Chest X-ray:
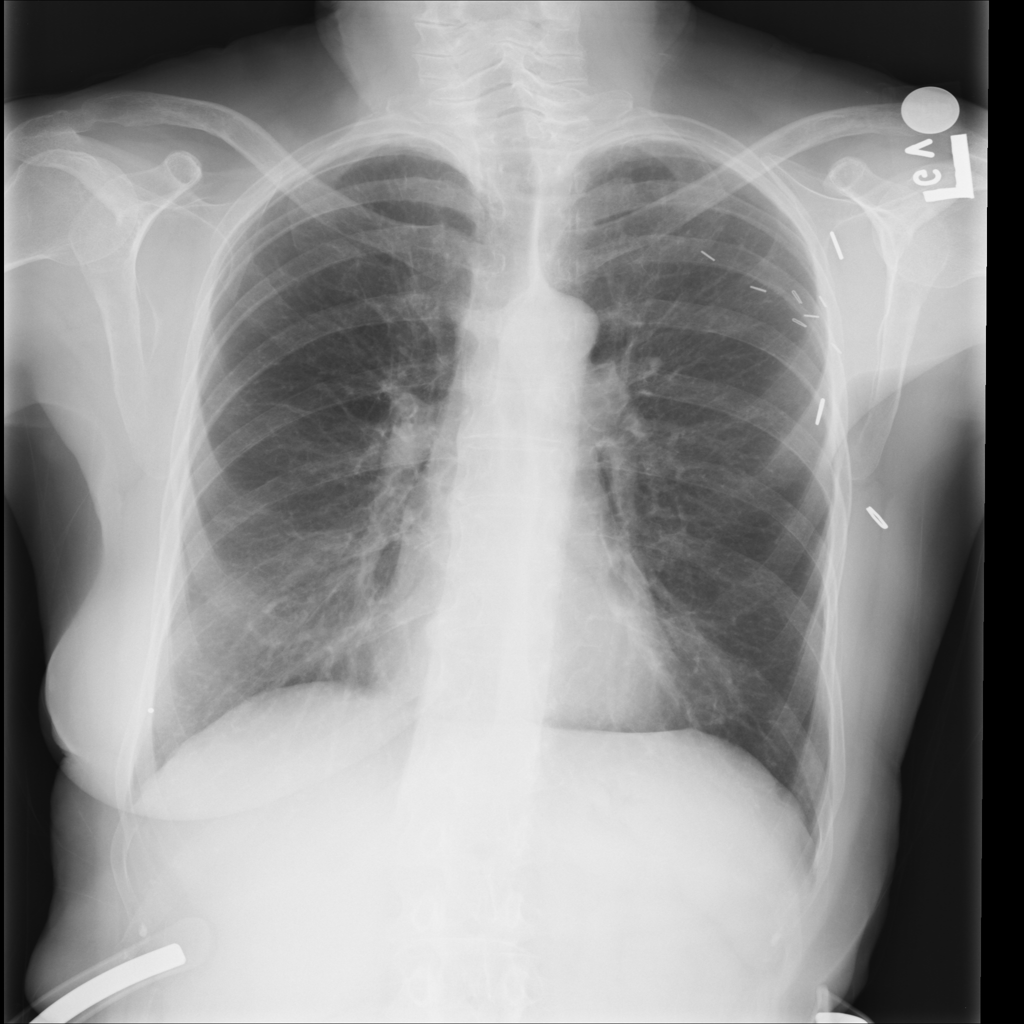
No abnormal finding: yes